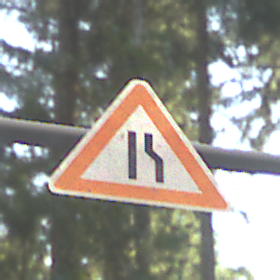
Verkehrszeichen: EinseitigVerengteFahrbahnRechts
Umgebung: Outdoor, Nature
Tageszeit: MorningAfternoon
Wetter: Clear
Licht: Natural
Jahreszeit: NotSpecified
Kontrast: LowContrast